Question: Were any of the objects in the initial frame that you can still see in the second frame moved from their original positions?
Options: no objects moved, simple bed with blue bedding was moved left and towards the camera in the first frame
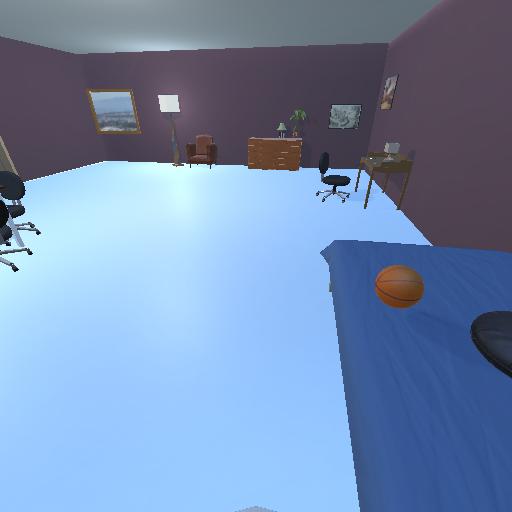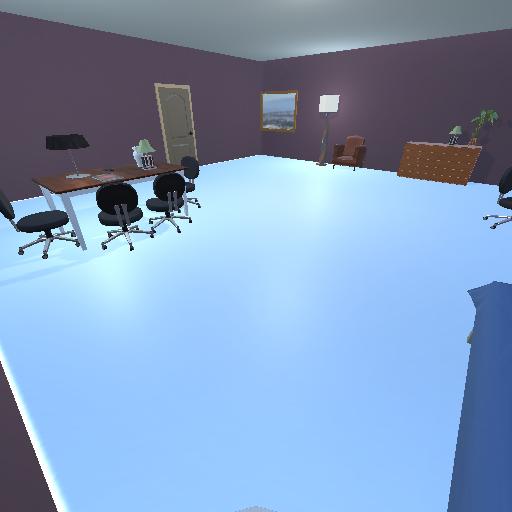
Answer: no objects moved